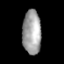
Tissue: prostate
Cell type: Epithelial cells
Senescence score: 0.317
Nuclear area (px): 803
Mean DAPI intensity: 160.914